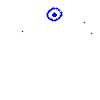
Particle: pion